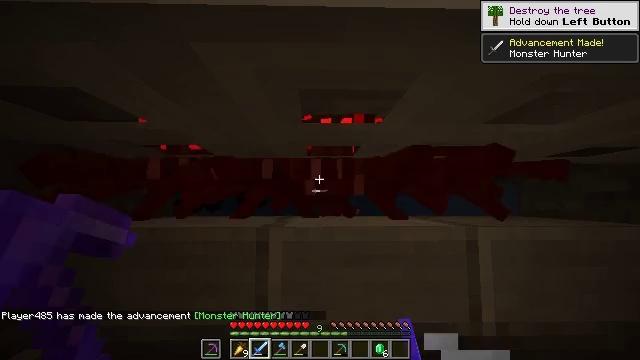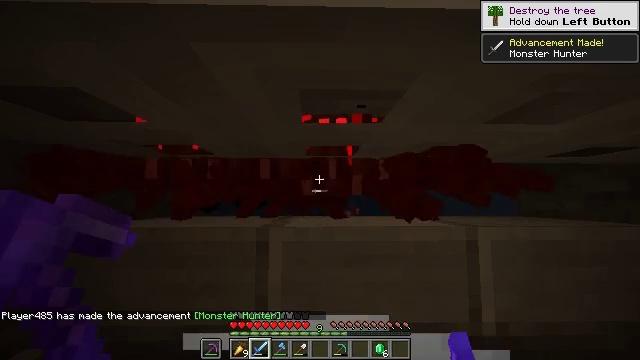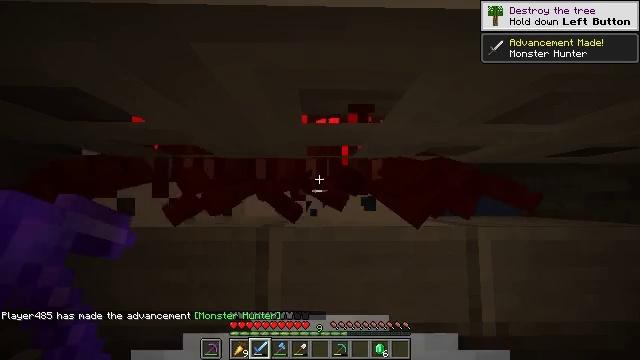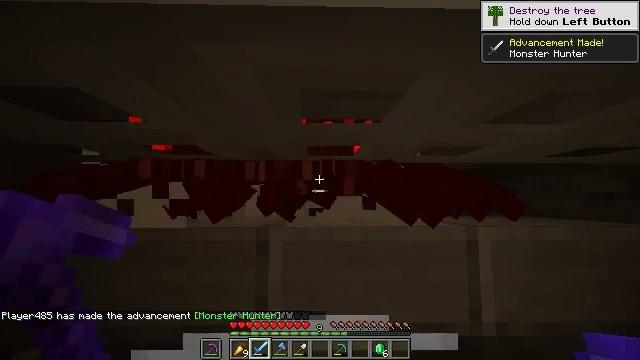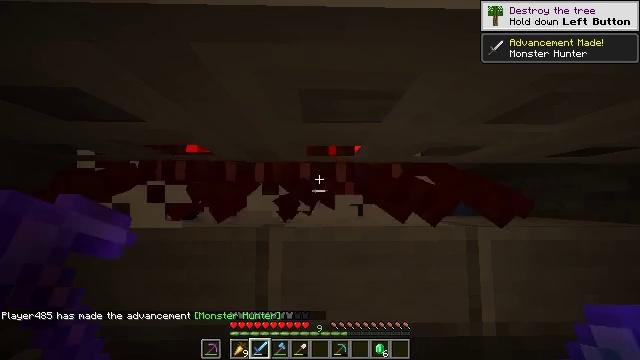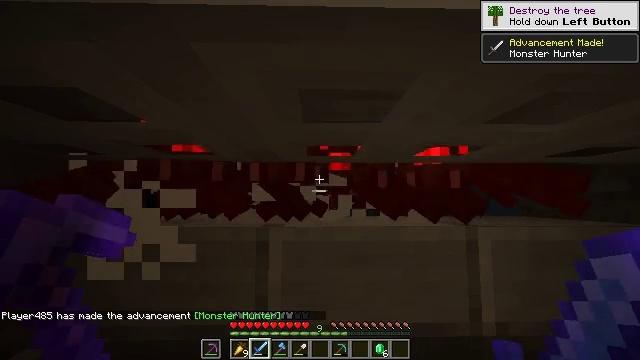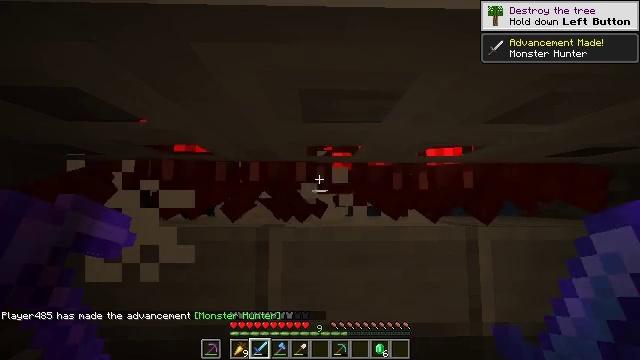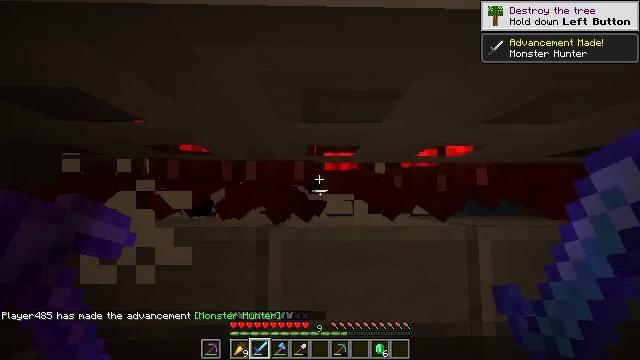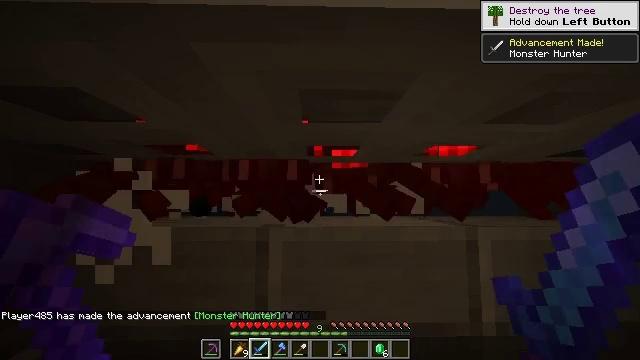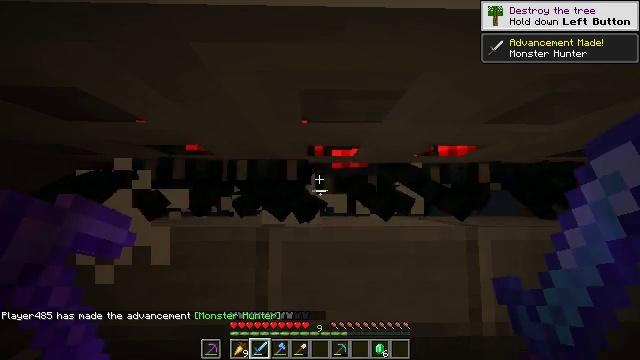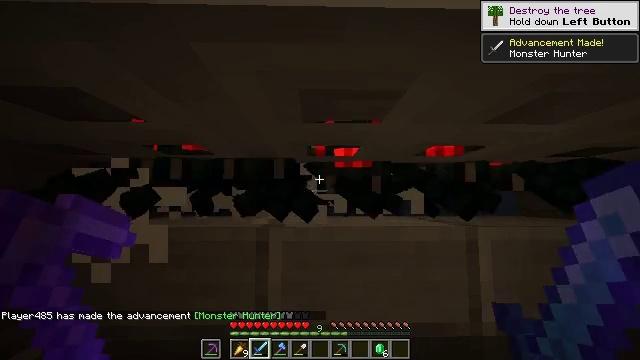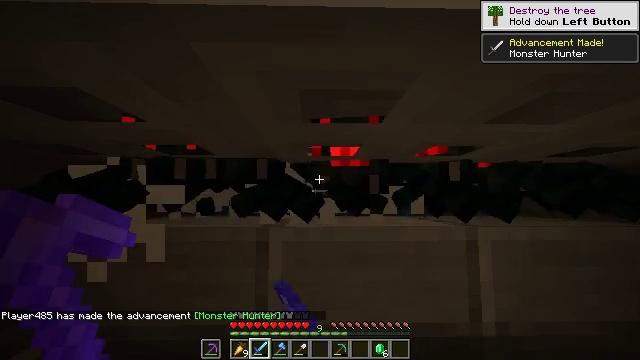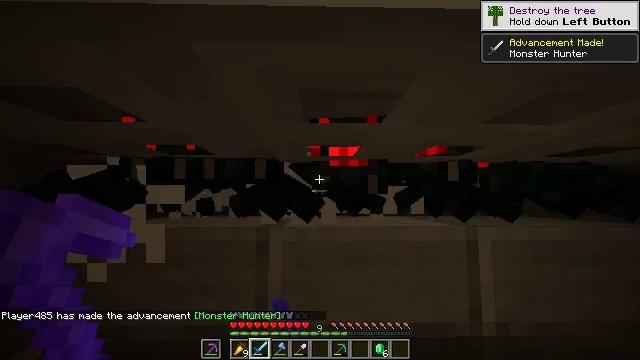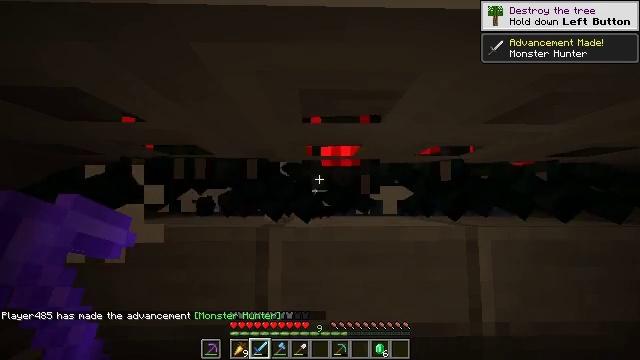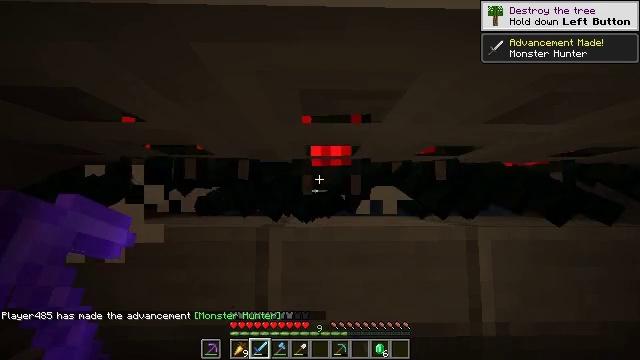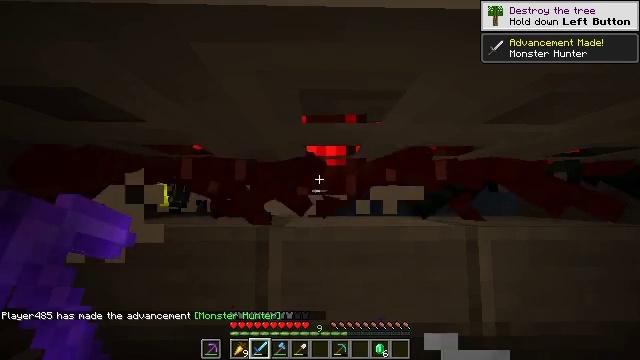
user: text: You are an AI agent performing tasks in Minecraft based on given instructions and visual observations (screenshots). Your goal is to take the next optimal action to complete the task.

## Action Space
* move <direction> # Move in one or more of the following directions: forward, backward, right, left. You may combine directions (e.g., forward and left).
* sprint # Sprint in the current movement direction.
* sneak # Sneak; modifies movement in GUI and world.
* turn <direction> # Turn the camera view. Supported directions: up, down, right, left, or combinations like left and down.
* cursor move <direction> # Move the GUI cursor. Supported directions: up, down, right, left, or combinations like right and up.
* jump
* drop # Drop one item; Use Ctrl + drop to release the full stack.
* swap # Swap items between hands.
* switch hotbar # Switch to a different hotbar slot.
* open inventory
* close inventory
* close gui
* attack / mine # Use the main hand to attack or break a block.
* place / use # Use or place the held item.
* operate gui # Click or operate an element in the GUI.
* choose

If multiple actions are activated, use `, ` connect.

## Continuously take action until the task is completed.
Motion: motion action
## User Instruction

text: Battle spiders.
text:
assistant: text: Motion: no_op
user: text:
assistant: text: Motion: no_op
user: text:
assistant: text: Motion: no_op
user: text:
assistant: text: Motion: no_op
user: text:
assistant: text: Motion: no_op
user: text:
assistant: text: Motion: no_op
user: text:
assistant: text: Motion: no_op
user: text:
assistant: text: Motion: no_op
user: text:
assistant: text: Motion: no_op
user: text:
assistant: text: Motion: attack / mine
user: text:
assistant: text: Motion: attack / mine
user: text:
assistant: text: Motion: attack / mine
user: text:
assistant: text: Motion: attack / mine
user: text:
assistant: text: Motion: attack / mine
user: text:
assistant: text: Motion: attack / mine
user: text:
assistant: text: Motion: no_op
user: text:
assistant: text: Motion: no_op
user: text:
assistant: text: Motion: no_op
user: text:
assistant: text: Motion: no_op
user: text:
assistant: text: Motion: no_op
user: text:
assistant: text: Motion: no_op
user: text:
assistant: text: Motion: no_op
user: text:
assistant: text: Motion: no_op
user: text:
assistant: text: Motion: no_op
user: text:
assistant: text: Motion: attack / mine
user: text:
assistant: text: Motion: attack / mine
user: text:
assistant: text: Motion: attack / mine
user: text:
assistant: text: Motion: attack / mine
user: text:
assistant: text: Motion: attack / mine
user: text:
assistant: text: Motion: attack / mine